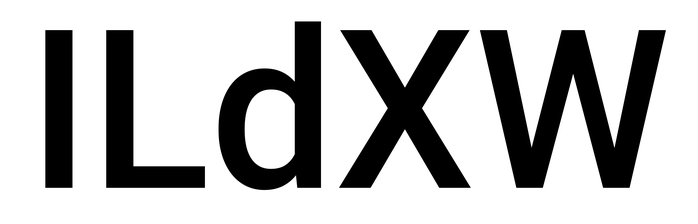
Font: Roboto_Medium